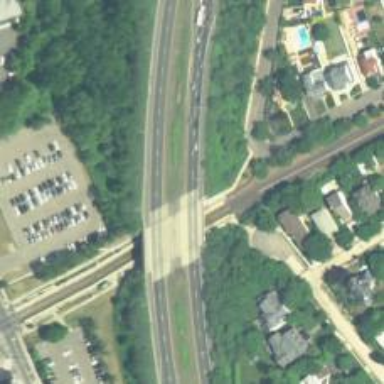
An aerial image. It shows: Bridge on trunk expressway.